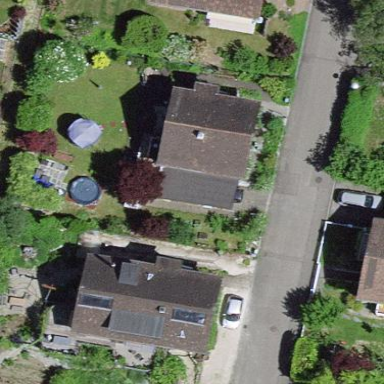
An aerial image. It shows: Detached building.